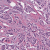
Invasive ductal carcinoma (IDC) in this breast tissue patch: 1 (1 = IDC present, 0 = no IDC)